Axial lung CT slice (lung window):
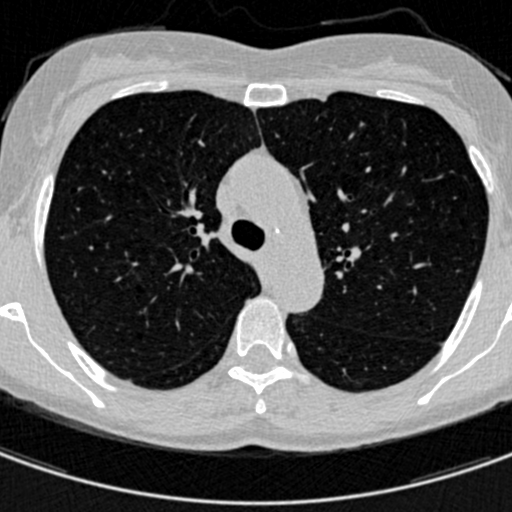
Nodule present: no